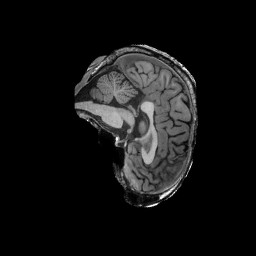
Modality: T1w
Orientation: sagittal
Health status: ill
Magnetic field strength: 3 T